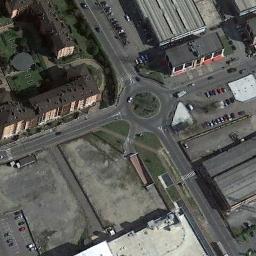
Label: roundabout